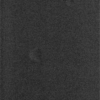
Label: not_dusty